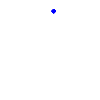
Particle: pion